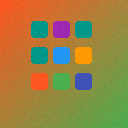
Screen state: on